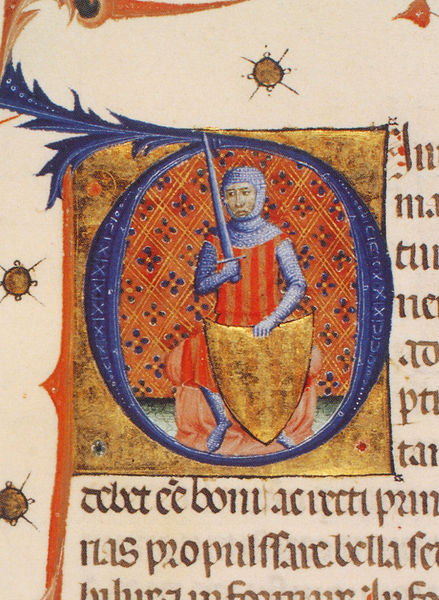
Titel: Llibre Verd de Barcelona
Institution: Barcelona, Arxiu Històric de la Ciutat de Barcelona
Schlagwörter: blau, feder, ausschnitt, zeichnung, rot, muster, ornament, bild, gold, blatt, ranken, schrift, fahne, detail, gestreift, streifen, schild, buch, blumenmuster, stern, detailliert, sterne, seite, schwert, text, buchstabe, punkt, initiale, kugeln, helm, ritter, rüstung, schriftbild, ranke, buchdruck, buchseite, rauten, mittelalter, handschrift, zierleiste, kapitel, verziehrung, latein, lateinisch, kalligraphie, hanschrift, buchmalerei, anfangsbuchstabe, inkunabel, codex, kettenhemd, handgeschrieben, o, d, panier, hellm, goldpollen